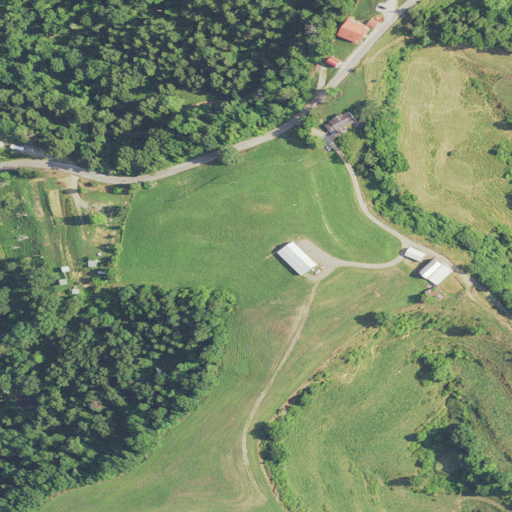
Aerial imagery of ridge(s) in West Virginia named Jim Ridge containing pasture, deciduous forest, open development, mixed forest, low intensity development, and medium intensity development